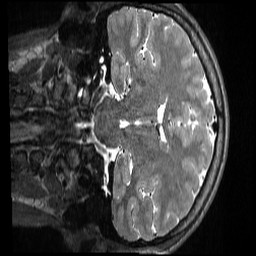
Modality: T2w
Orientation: coronal
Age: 19
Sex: male